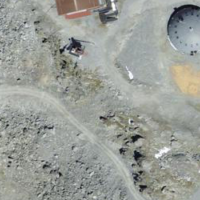
EUNIS habitat code: 48
Species observed at this site:
Silene acaulis
Saxifraga bryoides
Geum reptans
Ranunculus glacialis
Pyrrhocorax graculus